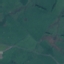
Label: Pasture